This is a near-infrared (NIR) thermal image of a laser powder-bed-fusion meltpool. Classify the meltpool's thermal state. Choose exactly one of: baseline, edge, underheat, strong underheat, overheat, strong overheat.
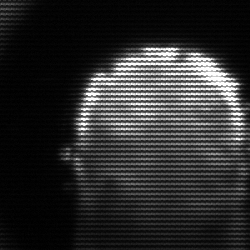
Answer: baseline